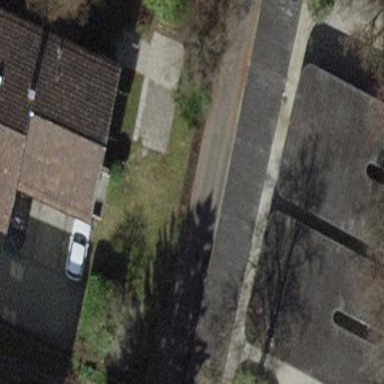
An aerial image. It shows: Concrete roof of building.